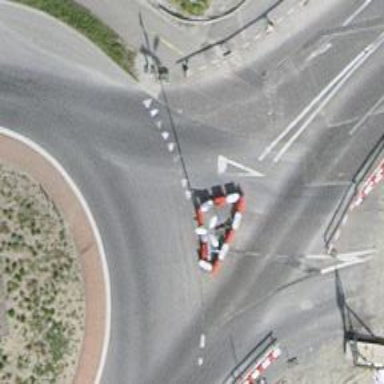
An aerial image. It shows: Road with "give way" sign.